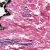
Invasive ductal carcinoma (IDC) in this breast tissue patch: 0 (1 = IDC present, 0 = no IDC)